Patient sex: F
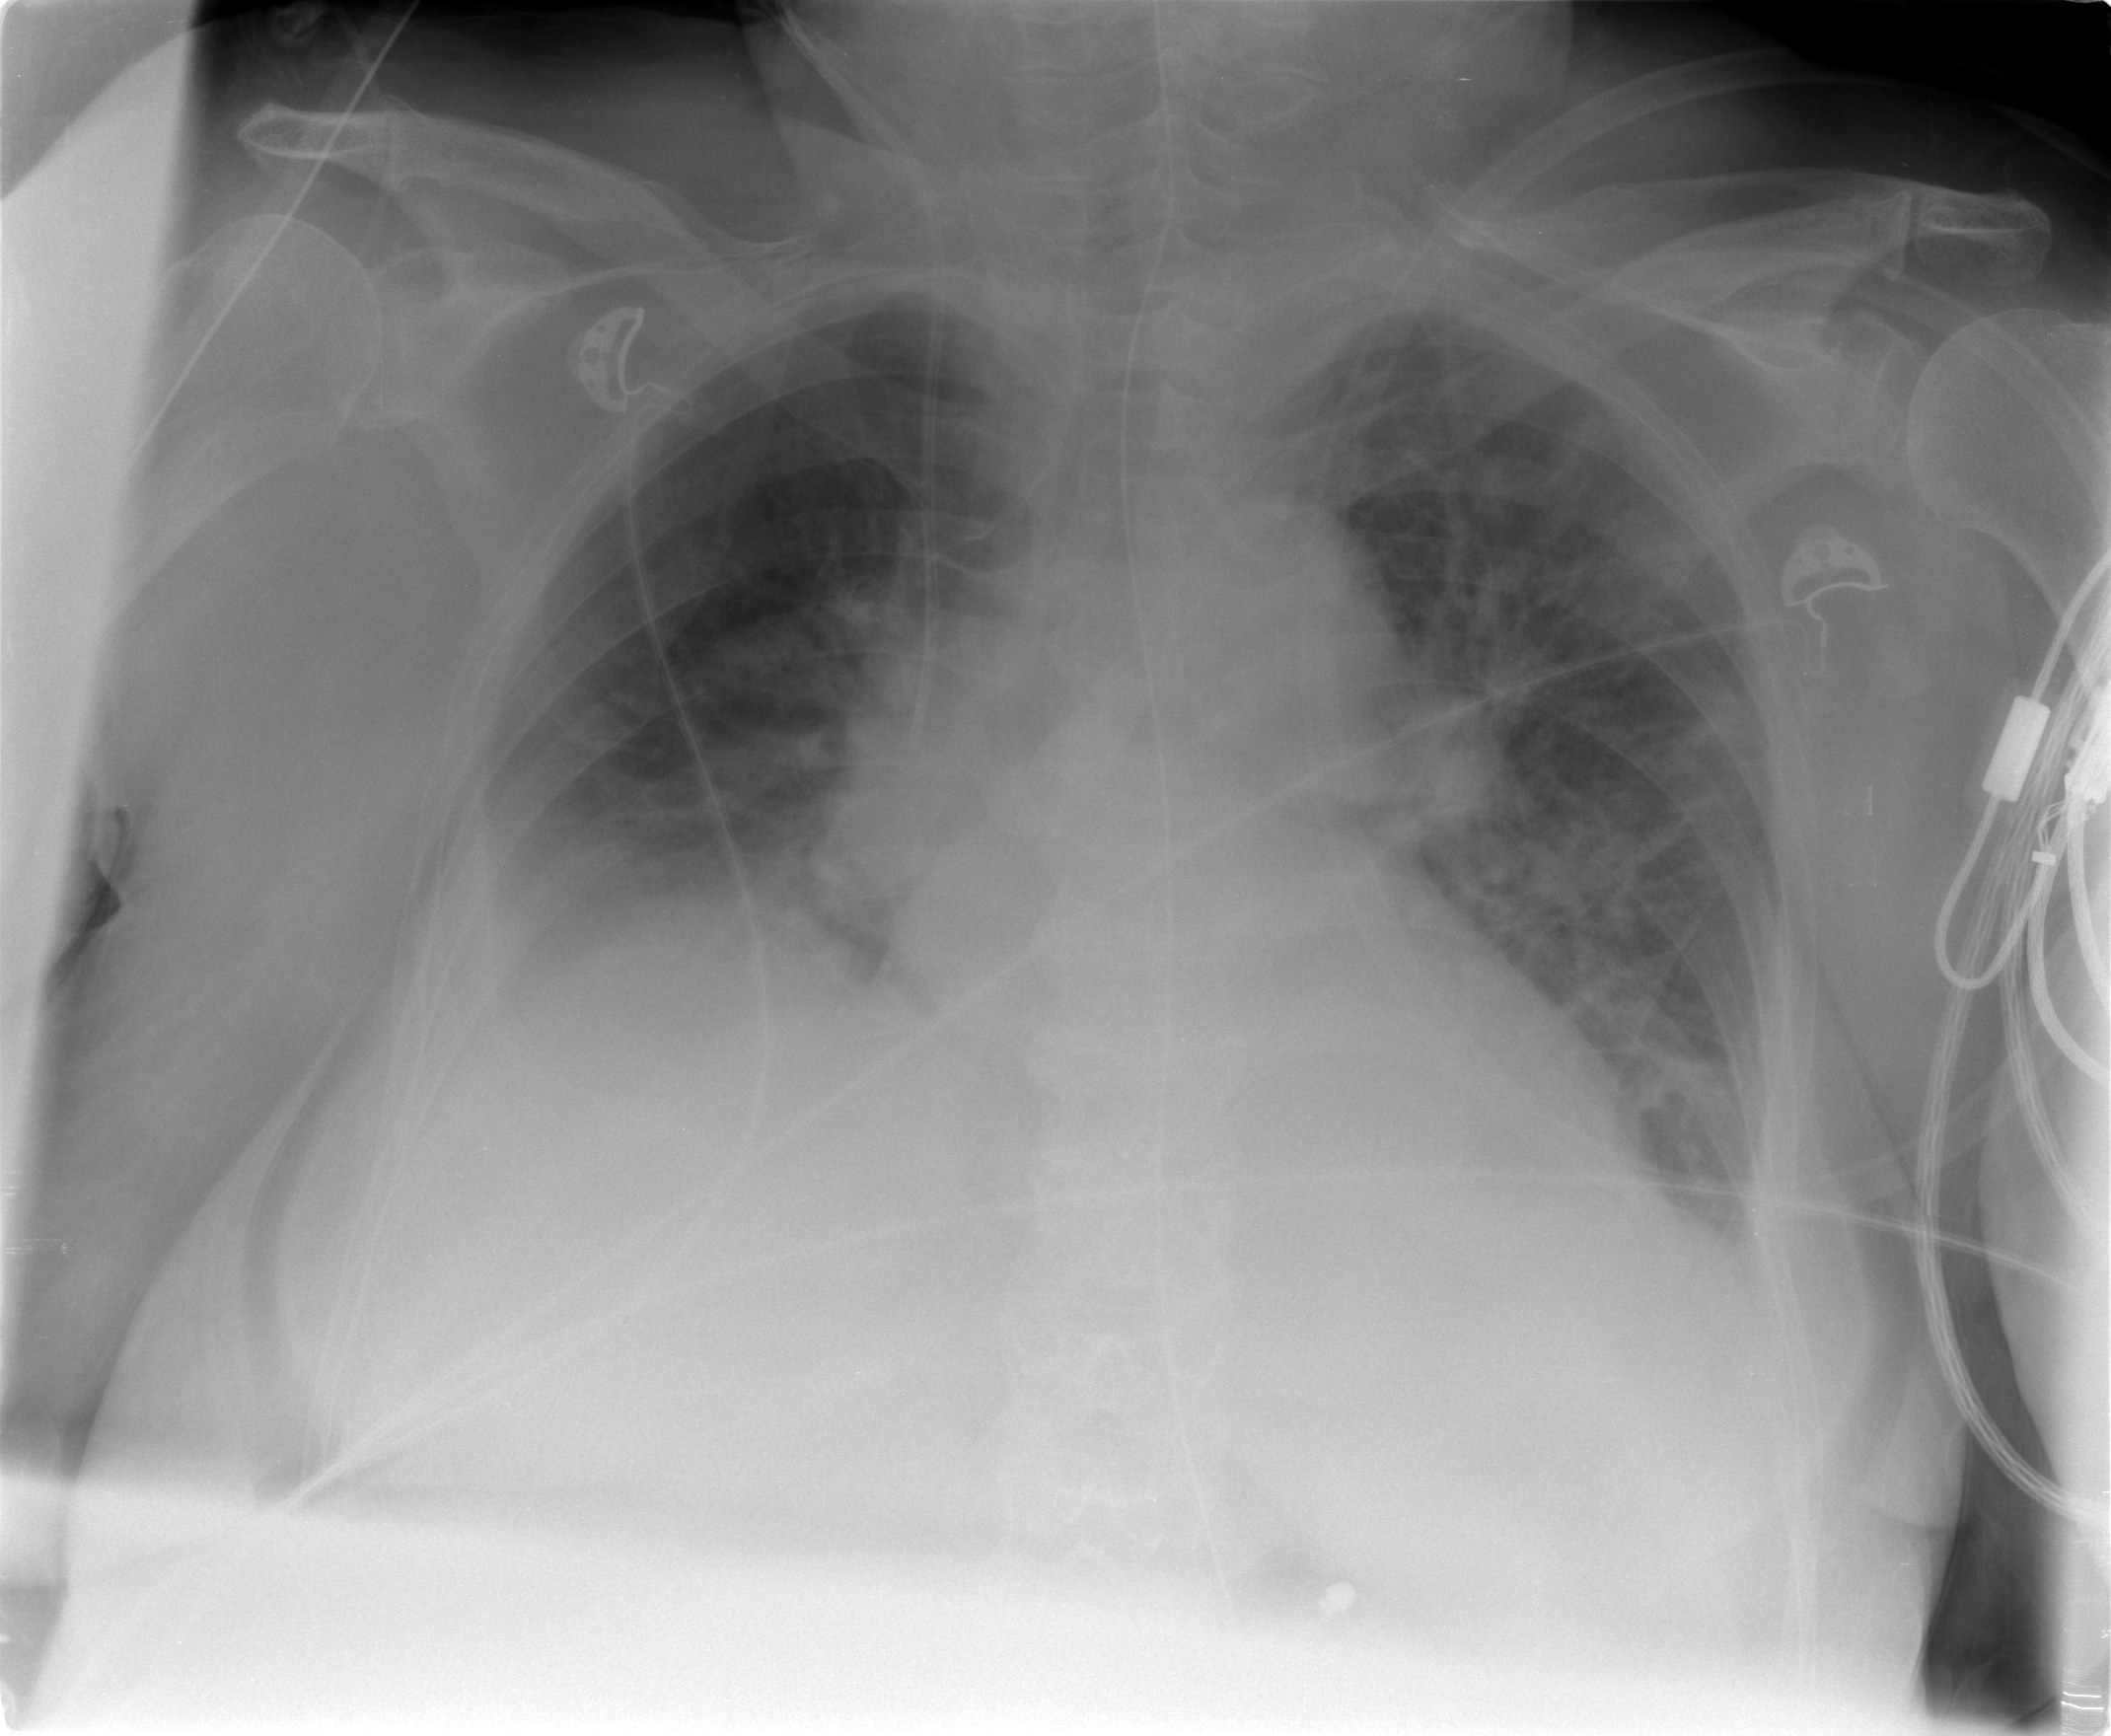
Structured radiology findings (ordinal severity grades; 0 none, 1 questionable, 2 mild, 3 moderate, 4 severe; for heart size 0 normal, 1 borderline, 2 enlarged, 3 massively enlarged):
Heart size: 2
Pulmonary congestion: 2
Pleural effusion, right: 2
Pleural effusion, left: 2
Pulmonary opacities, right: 2
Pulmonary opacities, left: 2
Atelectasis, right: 3
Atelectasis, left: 2